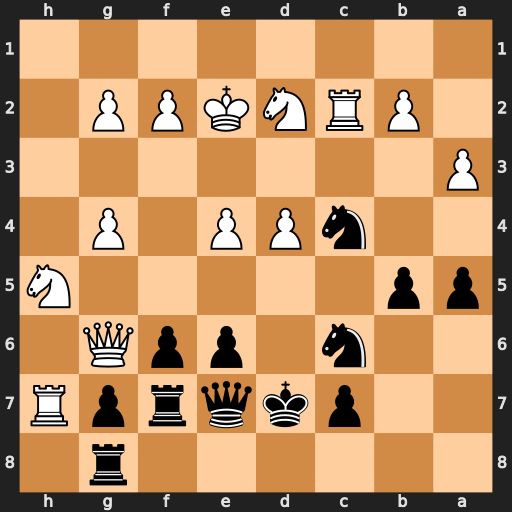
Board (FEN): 6r1/2pkqrpR/2n1ppQ1/pp5N/2nPP1P1/P7/1PRNKPP1/8
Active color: b
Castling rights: -
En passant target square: -
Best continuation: Nxd4+